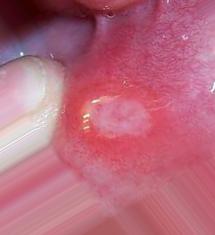
Condition: Mouth Ulcer